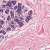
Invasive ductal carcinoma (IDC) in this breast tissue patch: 0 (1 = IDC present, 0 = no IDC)